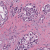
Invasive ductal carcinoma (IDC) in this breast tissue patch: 1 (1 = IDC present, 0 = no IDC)